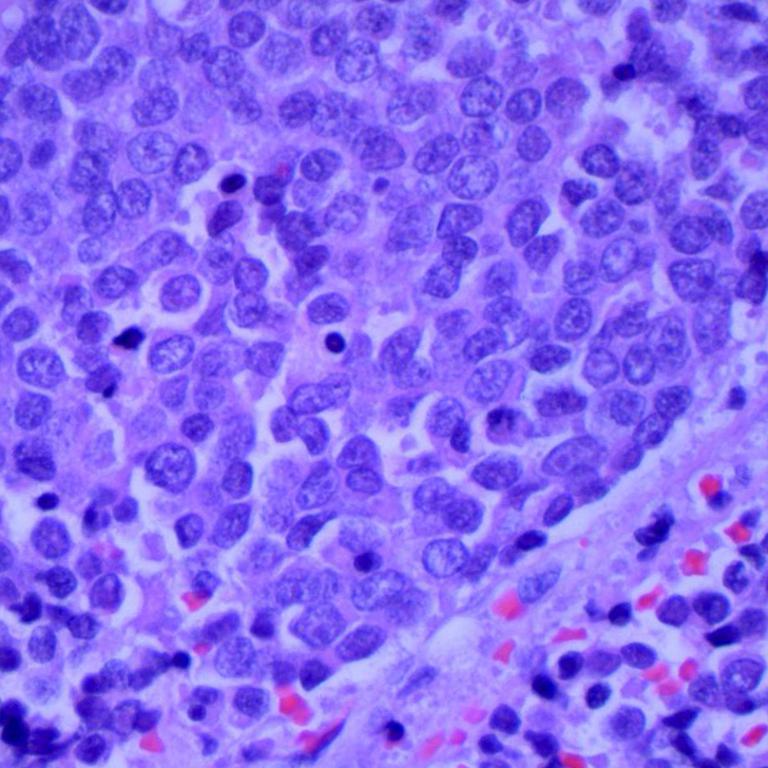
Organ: lung
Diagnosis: squamous carcinomas